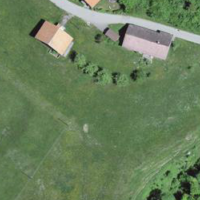
EUNIS habitat code: 44
Species observed at this site:
Bistorta officinalis